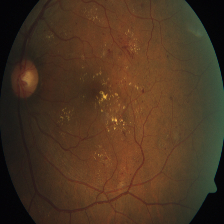
Diabetic retinopathy grade: Severe